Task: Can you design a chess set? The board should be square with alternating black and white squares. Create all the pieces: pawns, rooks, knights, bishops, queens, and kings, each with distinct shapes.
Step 1376:
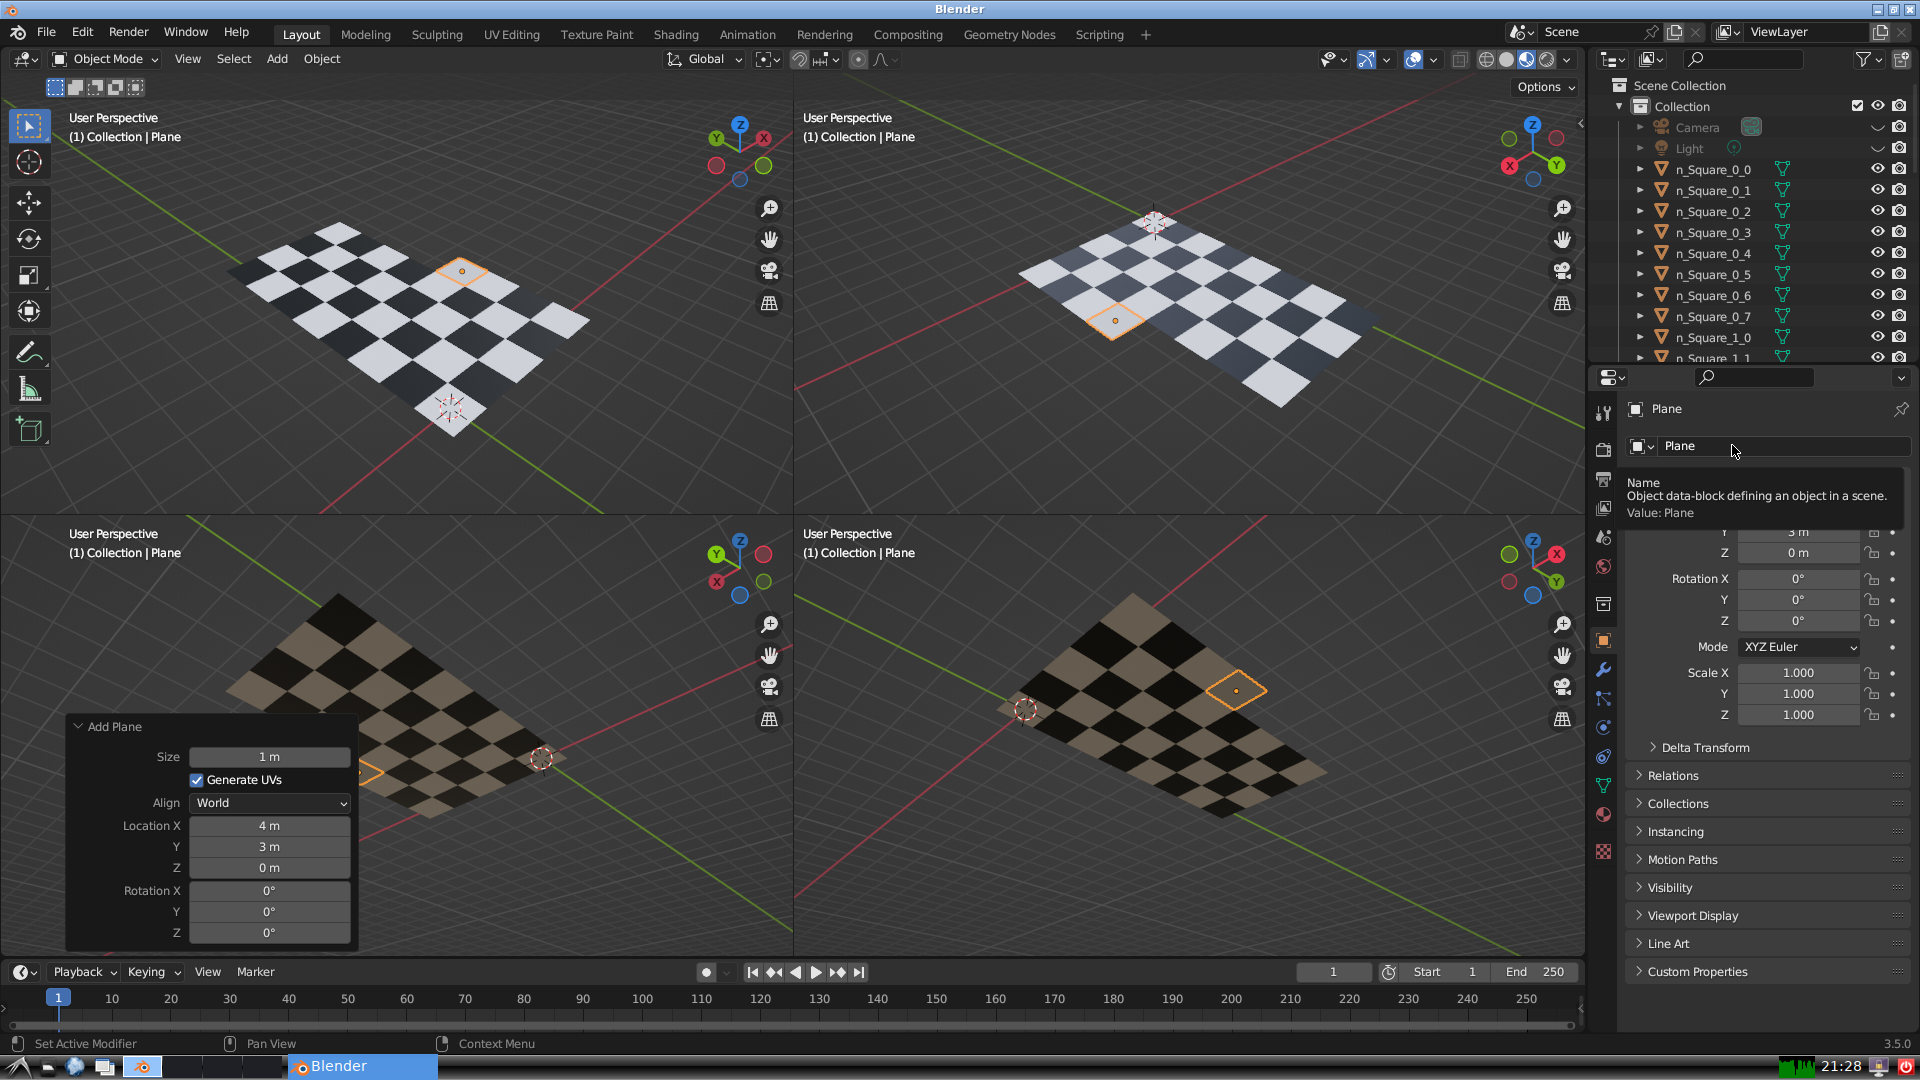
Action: click: no